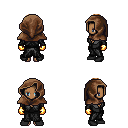
a pixel art fantasy rpg character, female body template, human, dark skin, gray robe, gold greaves, brown long mohawk hairstyle, cloth hood, gold gloves, black shoes, four views (front, back, left, right), 2x2 character sprite sheet, small pixel art, hard edges, no anti-aliasing